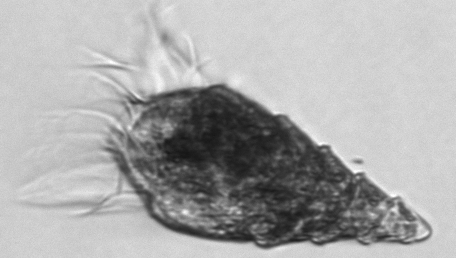
Label: Laboea_strobila